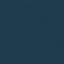
Land use / land cover: SeaLake